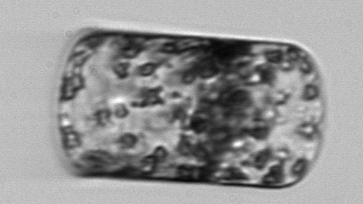
Label: Guinardia_flaccida